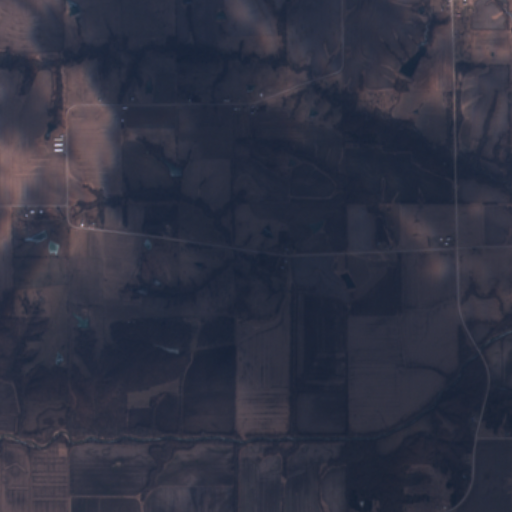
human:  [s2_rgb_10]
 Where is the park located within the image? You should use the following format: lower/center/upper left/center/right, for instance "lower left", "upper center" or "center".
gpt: The park is located in the upper right of the image.
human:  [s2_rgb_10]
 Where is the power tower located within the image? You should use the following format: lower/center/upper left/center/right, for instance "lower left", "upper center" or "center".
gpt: There is no power tower in the image.